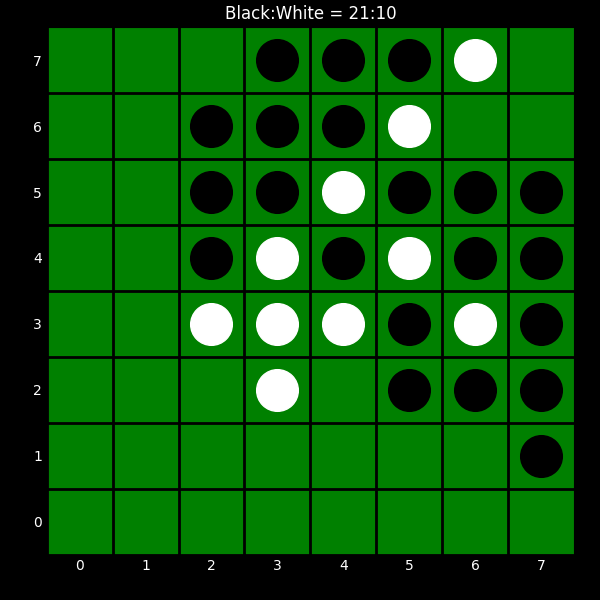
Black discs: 21
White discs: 10